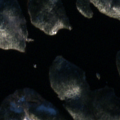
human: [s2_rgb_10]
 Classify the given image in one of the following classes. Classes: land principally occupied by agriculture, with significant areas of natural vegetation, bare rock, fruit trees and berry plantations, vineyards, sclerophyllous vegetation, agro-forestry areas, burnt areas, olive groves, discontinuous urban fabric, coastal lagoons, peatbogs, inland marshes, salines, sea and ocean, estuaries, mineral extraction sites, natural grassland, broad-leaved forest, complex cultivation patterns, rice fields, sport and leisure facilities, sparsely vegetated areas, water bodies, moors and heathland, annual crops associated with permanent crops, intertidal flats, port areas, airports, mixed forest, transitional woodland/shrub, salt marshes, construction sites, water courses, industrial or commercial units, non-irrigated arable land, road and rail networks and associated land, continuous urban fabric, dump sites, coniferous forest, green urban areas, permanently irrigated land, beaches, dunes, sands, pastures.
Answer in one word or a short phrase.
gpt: coniferous forest, mixed forest, water bodies